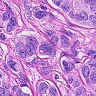
Metastatic tissue present: yes